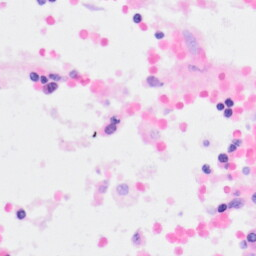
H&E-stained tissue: Kidney